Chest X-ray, AP view. Patient: 23 years old, sex M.
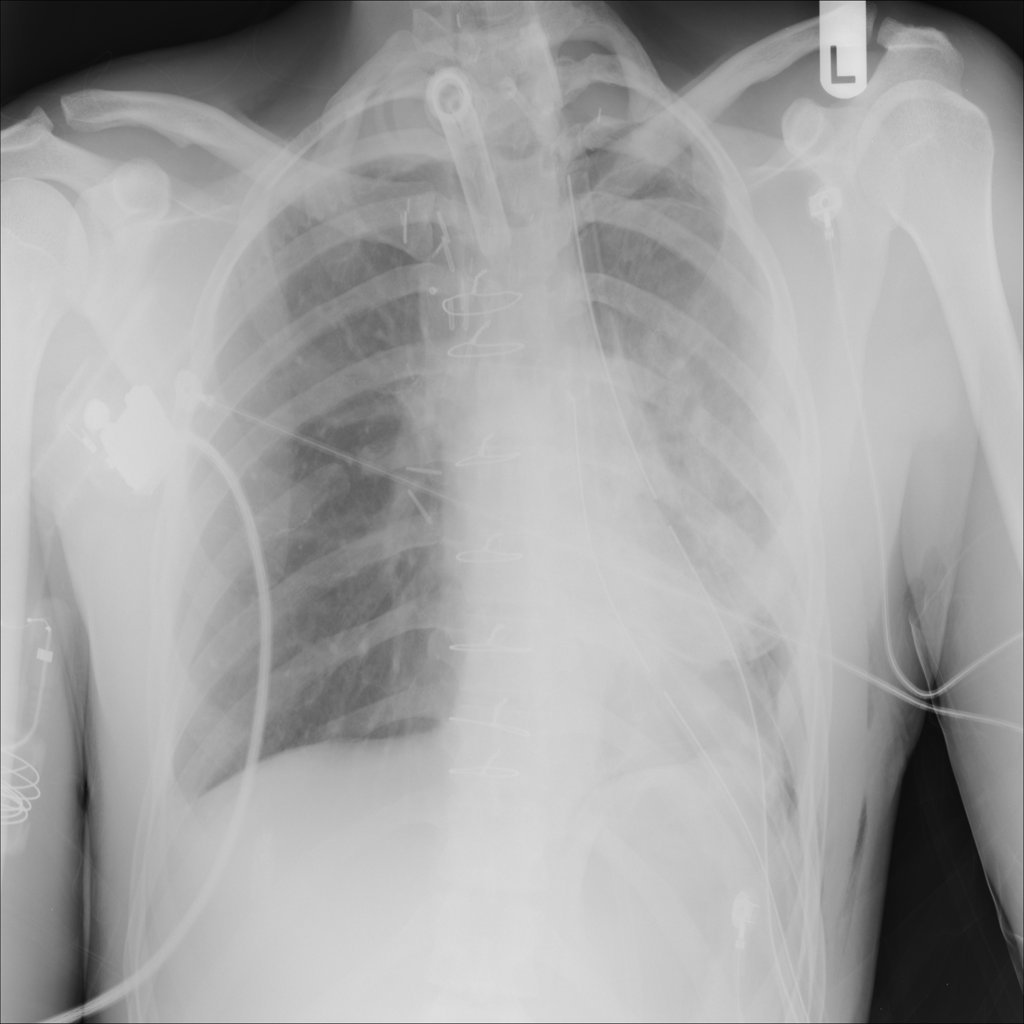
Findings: No Finding